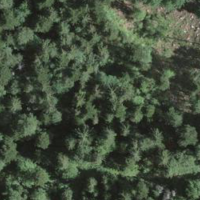
EUNIS habitat code: 43
Species observed at this site:
Aruncus dioicus